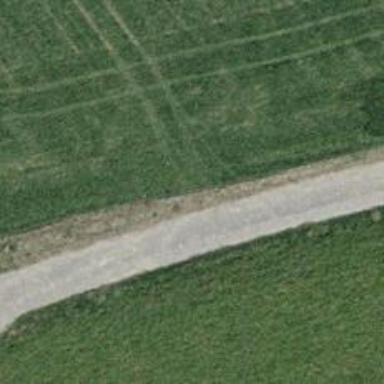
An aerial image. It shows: Track road with grade3 tracktype.